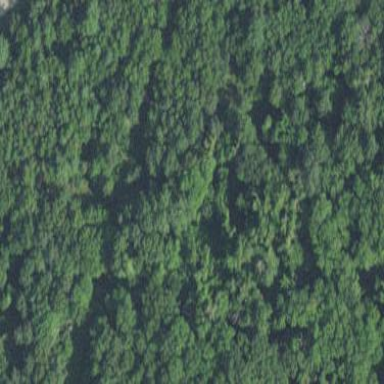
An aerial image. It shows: Mixed woodland with various types of leaves.